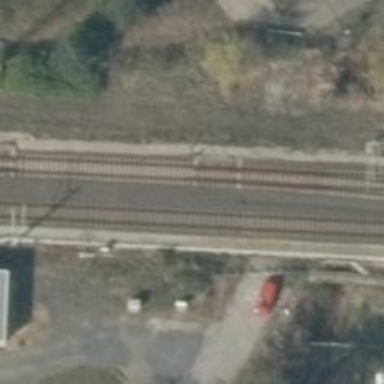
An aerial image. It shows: Railway switch.